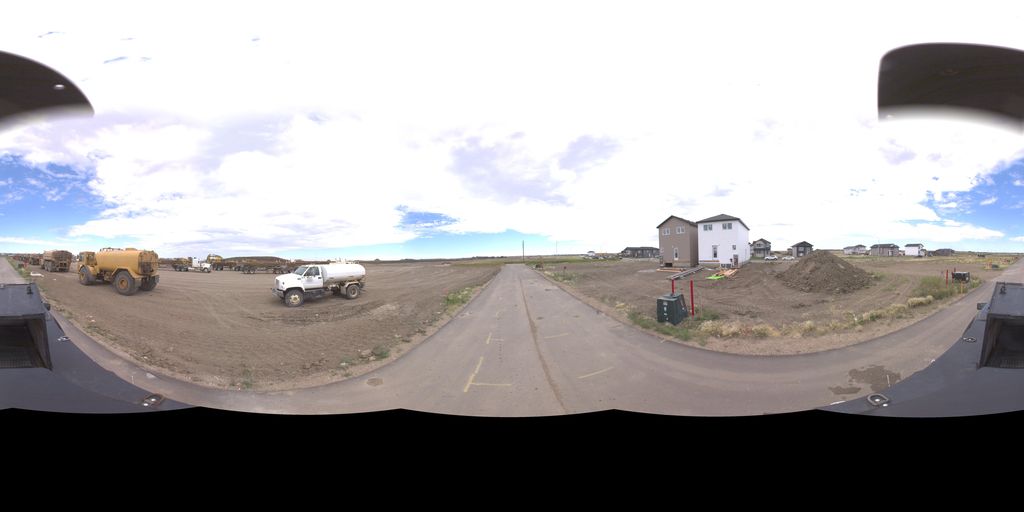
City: saskatoon